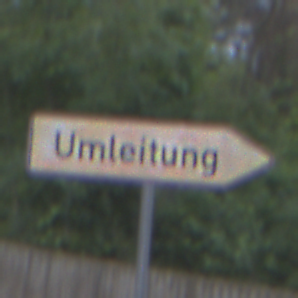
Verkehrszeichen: UmleitungswegweiserRechtsweisend
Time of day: SunriseSunset
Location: Outdoor (Urban)
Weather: PartlyCloudy
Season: NotSpecified
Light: Natural